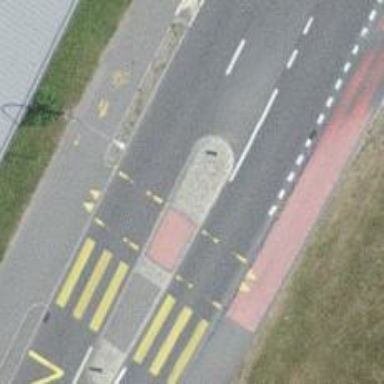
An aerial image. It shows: Primary highway with cycle track.